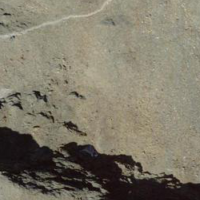
EUNIS habitat code: 48
Species observed at this site:
Saxifraga bryoides
Ranunculus glacialis